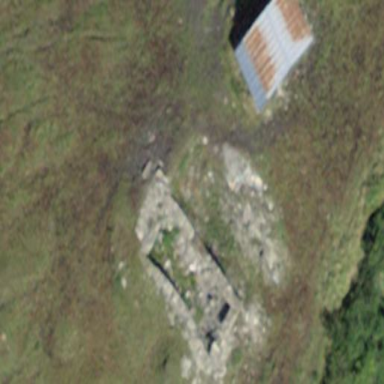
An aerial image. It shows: Historic building in ruins.